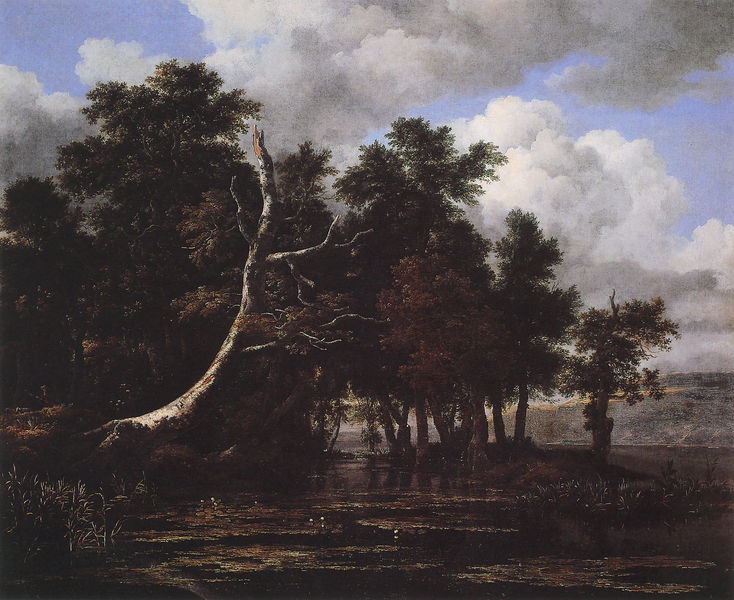
Titel: Eichen neben einem Teich
Künstler: Jacob van Ruisdael
Institution: Berlin, Staatliche Museen, Gemäldegalerie
Schlagwörter: baum, berg, blau, blätter, dunkel, himmel, wasser, weiß, wolken, bäume, fluss, landschaft, see, teich, ufer, äste, braun, schwarz, gras, wolke, tot, ast, bach, baumstamm, felder, gräser, hügel, natur, spiegelung, stamm, sträucher, wald, düster, sturm, stämme, blue, green, painting, finster, vert, brown, baumkronen, lichtung, sumpf, moor, cloud, clouds, sky, tree, lake, water, trees, hain, river, bushes, roses, bleu, birch, branch, corinth, flood, laich, birke, searoses